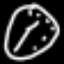
Label: clock